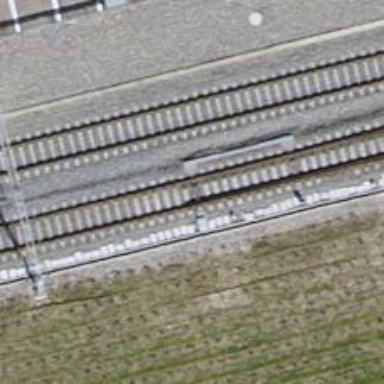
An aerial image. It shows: Railway switch.